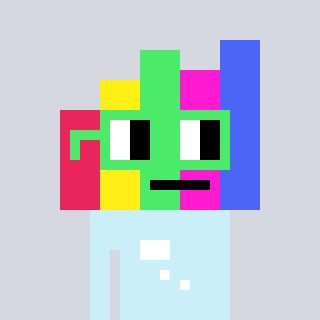
a pixel art character with square light green glasses, a bar chart-shaped head and a cold-colored body on a cool background